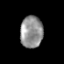
Tissue: prostate
Cell type: T cells
Senescence score: 0.3305
Nuclear area (px): 699
Mean DAPI intensity: 146.318